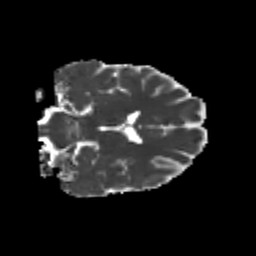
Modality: MD
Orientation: coronal
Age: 24
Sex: male
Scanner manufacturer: siemens
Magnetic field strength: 3 T
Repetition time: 3.5 s
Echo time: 0.104 s